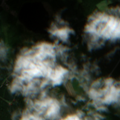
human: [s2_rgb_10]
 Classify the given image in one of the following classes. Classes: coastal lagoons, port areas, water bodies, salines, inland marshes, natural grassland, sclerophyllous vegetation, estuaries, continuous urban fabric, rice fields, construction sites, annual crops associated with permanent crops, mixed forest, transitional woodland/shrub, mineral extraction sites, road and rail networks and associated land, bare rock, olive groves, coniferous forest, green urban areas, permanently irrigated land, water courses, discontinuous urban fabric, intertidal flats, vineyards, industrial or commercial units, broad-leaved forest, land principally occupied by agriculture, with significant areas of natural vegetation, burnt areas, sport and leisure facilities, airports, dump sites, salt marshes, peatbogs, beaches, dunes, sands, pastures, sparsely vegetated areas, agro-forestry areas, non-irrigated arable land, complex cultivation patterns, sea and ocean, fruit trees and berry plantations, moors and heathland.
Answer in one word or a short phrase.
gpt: non-irrigated arable land, coniferous forest, mixed forest